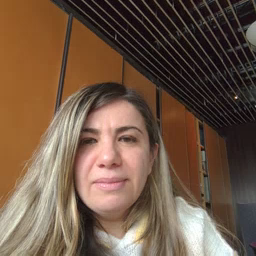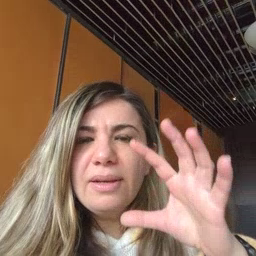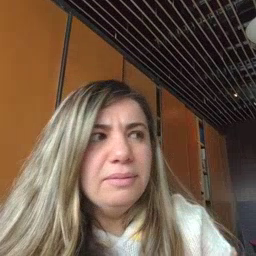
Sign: tiger